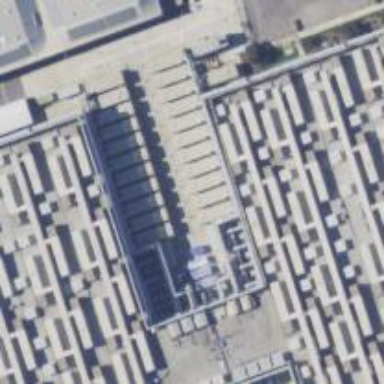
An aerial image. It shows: Data center building.